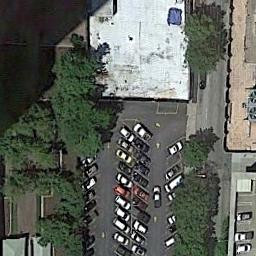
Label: parking_lot